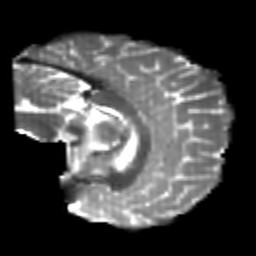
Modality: T2w
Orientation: sagittal
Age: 24
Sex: male
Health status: healthy
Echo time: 0.074 s